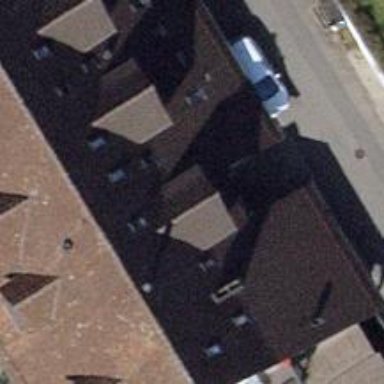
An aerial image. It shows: Restaurant.